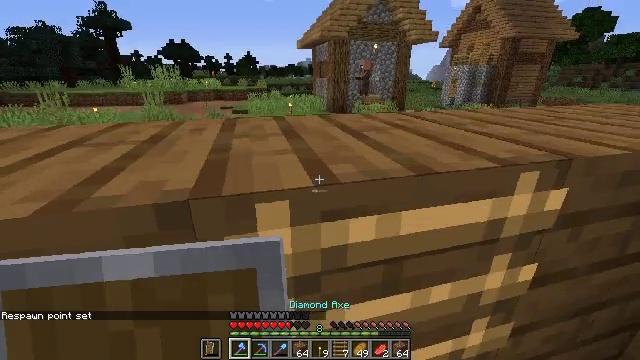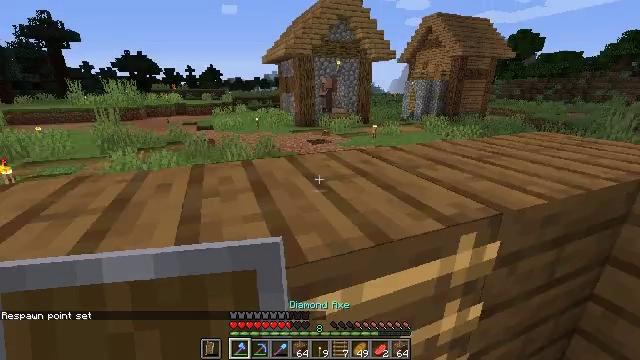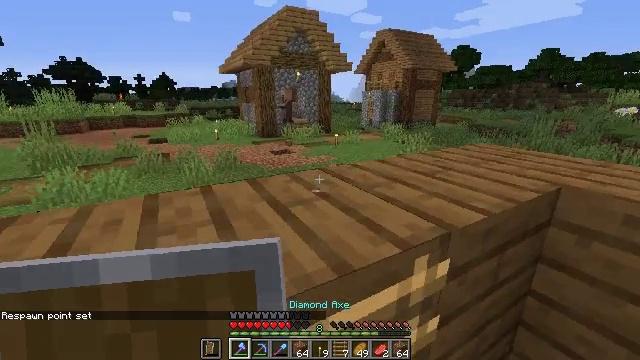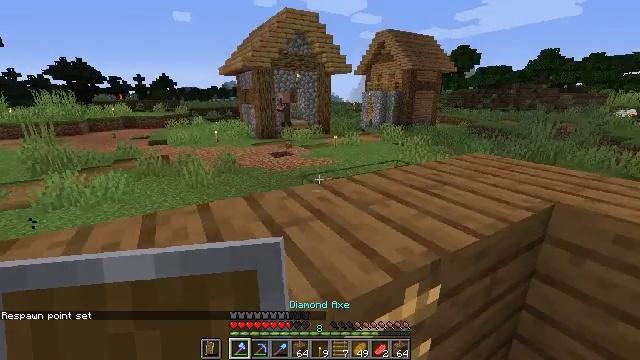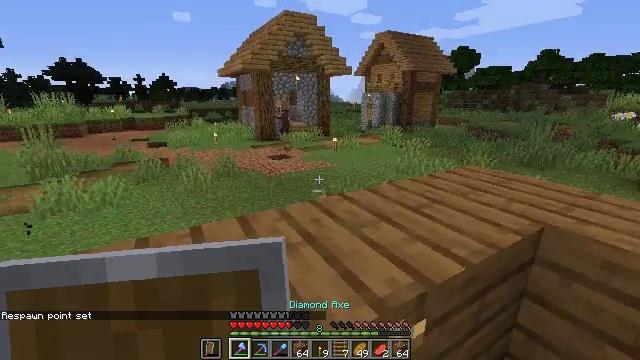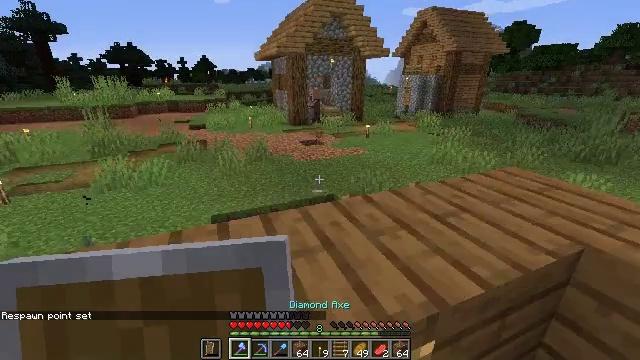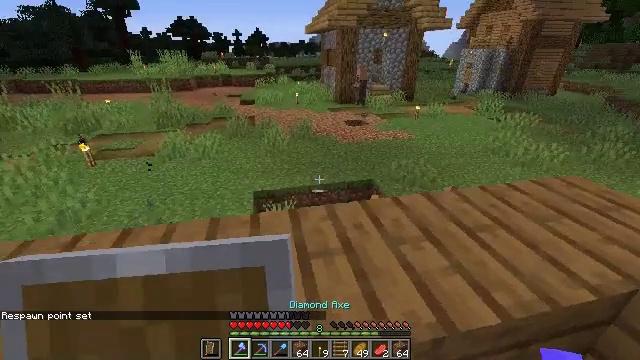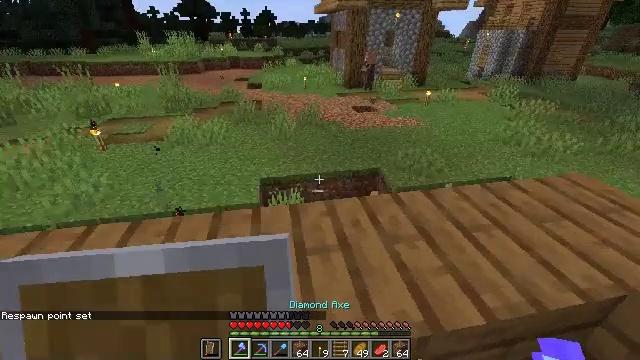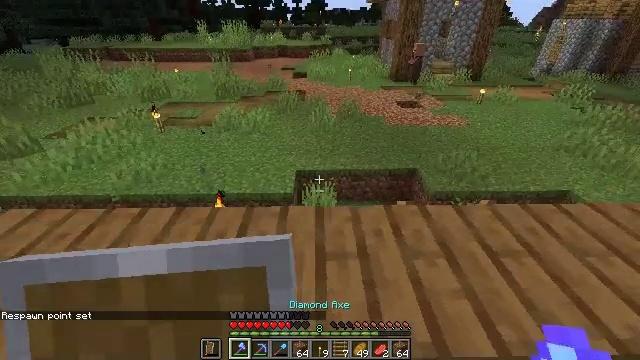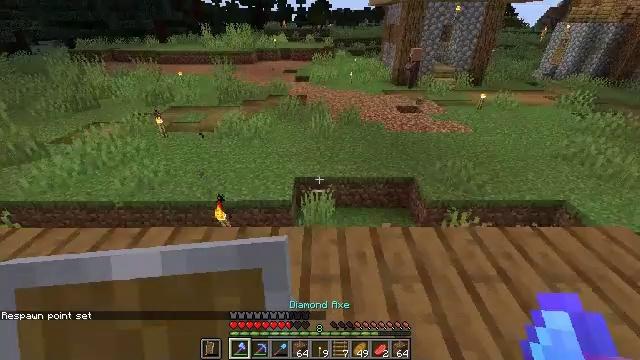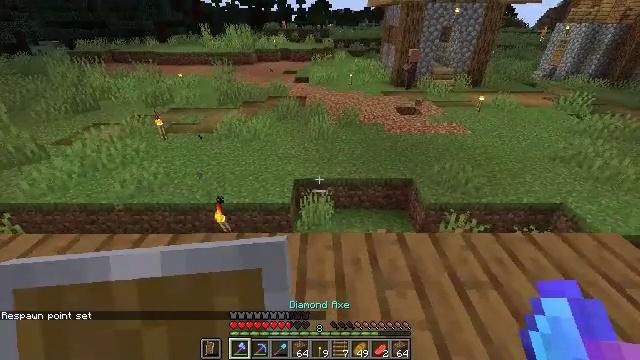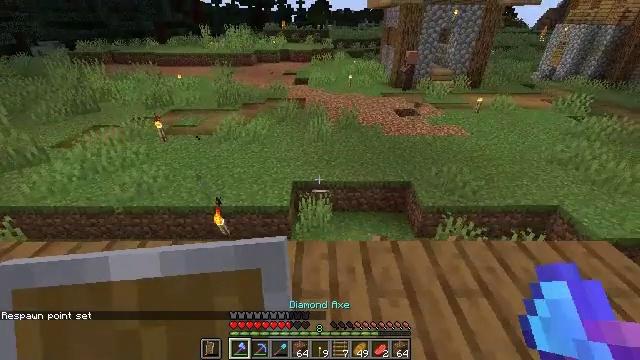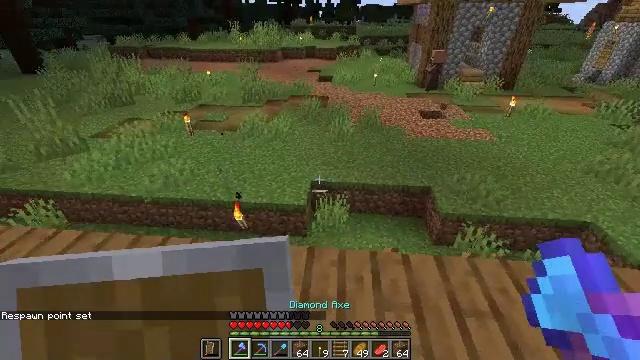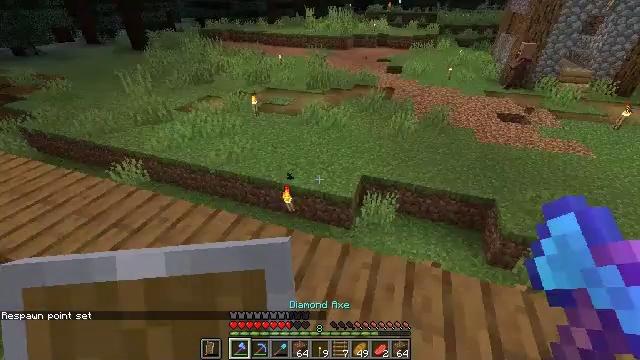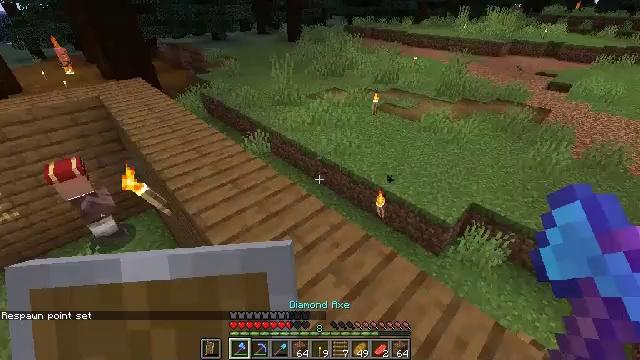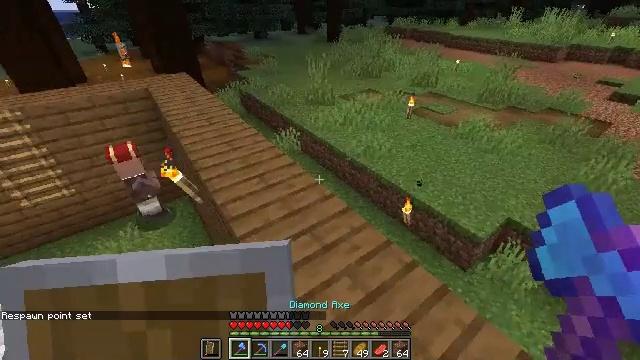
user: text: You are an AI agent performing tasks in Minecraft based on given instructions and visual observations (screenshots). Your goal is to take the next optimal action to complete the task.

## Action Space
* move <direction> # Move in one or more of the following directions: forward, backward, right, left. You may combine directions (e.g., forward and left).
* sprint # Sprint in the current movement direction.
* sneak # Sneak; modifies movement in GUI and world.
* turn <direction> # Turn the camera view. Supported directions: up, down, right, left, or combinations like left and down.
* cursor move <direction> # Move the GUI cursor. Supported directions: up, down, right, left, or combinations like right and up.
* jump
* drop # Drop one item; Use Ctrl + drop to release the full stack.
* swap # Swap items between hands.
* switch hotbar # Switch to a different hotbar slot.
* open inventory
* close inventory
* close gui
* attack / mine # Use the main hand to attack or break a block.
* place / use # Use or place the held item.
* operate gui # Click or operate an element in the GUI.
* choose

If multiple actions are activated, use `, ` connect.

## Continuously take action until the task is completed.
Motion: motion action
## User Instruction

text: Kill a skeleton.
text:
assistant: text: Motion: move forward, turn right and up
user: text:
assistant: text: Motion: move forward and move right, turn right and up
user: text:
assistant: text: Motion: move forward and move right
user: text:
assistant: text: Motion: move forward and move right
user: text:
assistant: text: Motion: move forward and move right, turn left and down
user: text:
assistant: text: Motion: move forward, sprint, turn left and down
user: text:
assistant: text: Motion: move forward, sprint, turn left and down
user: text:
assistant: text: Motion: move forward, sprint, turn left and down
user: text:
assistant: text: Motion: move forward, sprint
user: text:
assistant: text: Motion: move forward, sprint
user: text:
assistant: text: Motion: move forward, sprint
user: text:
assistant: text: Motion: move forward, turn left
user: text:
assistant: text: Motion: move forward, turn left and down
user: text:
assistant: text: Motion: turn left
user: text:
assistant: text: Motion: turn left
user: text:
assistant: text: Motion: no_op
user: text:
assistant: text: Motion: move right, turn right
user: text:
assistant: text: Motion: move right, turn right
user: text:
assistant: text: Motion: move right
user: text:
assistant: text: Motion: move right
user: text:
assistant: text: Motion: no_op
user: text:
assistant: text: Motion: turn left
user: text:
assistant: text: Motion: turn left
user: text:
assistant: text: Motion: turn left and up
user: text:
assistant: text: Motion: move forward, turn left and up
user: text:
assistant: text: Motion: move forward, turn left and up
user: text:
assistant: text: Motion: move forward
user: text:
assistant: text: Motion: move forward, sprint, turn up
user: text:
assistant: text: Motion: move forward, sprint, turn right and up
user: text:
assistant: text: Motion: move forward, sprint